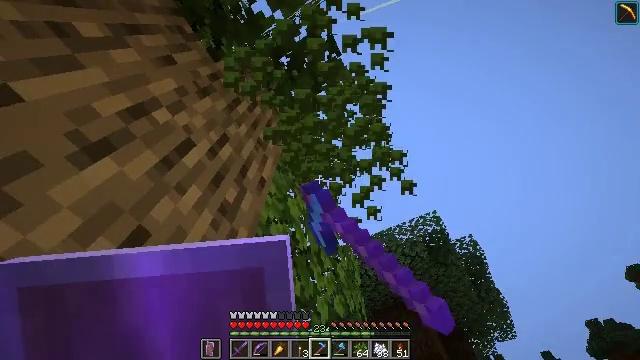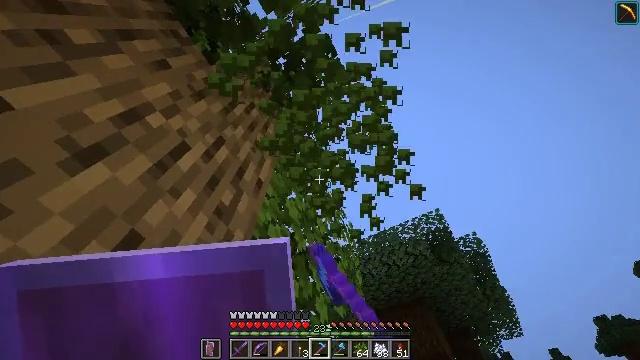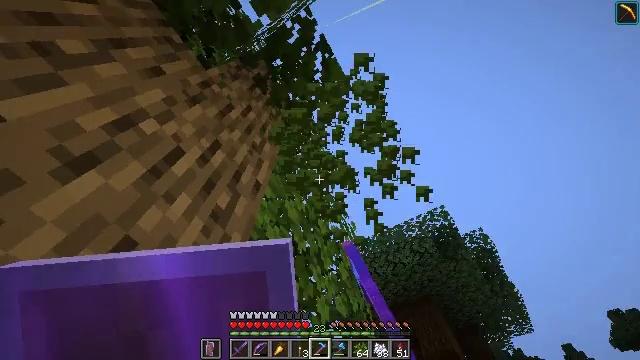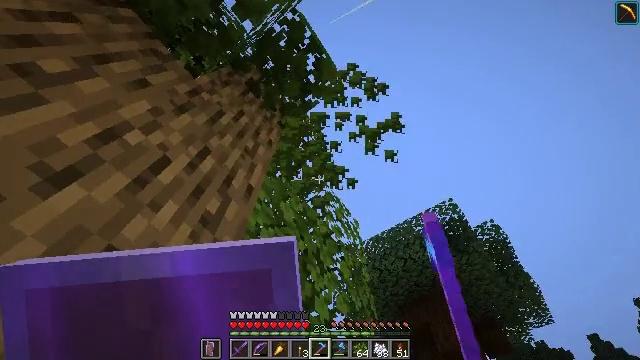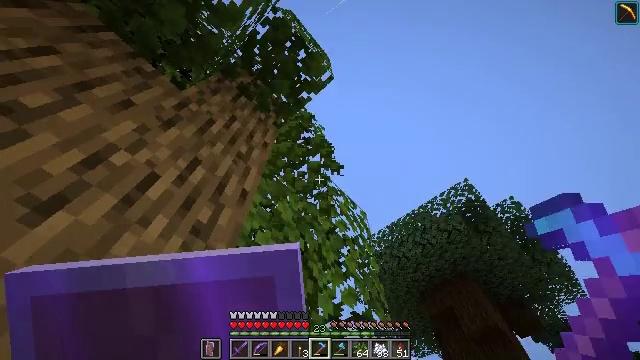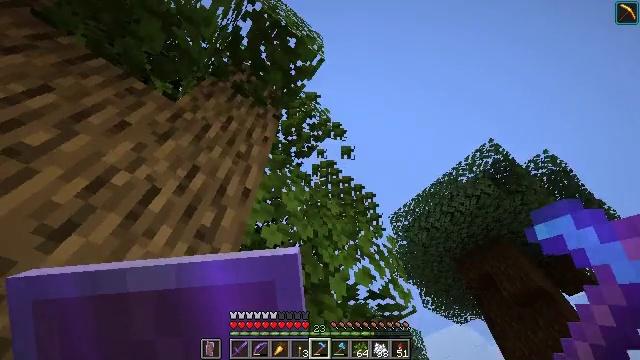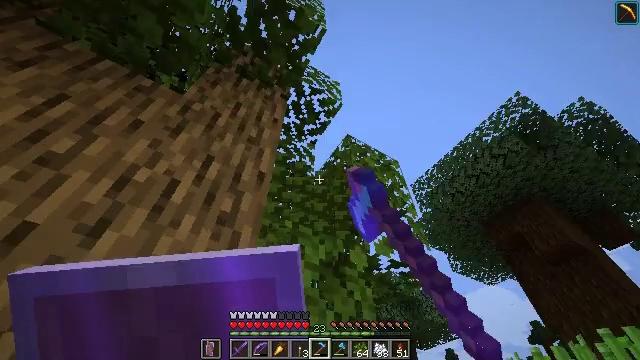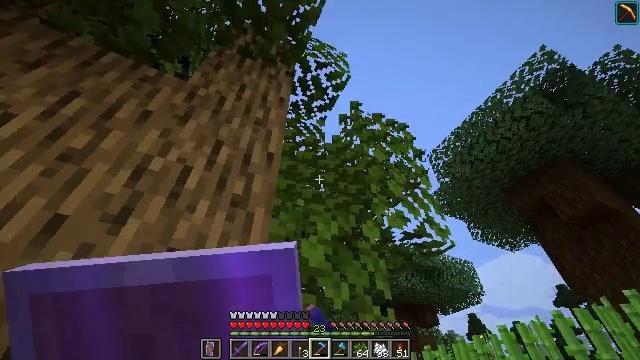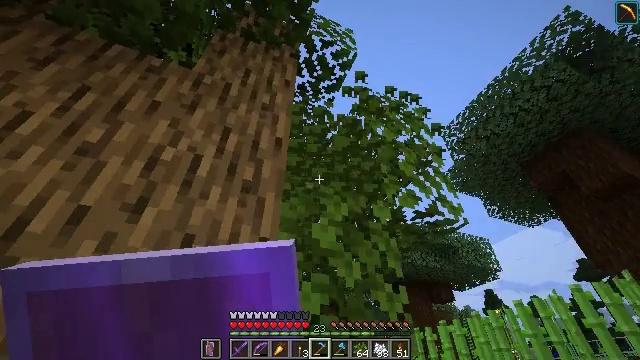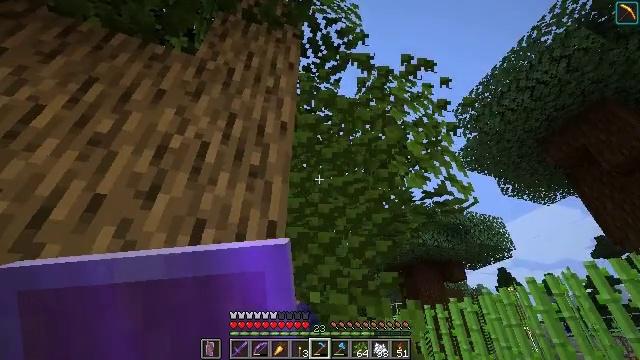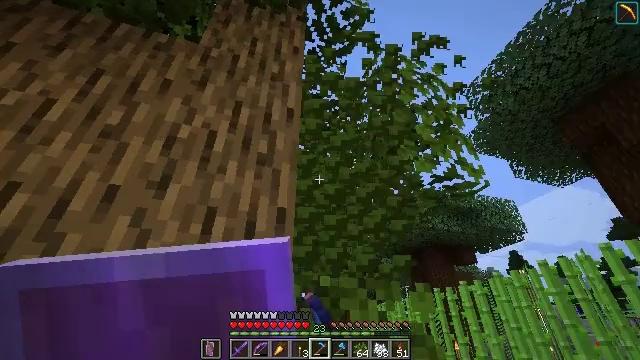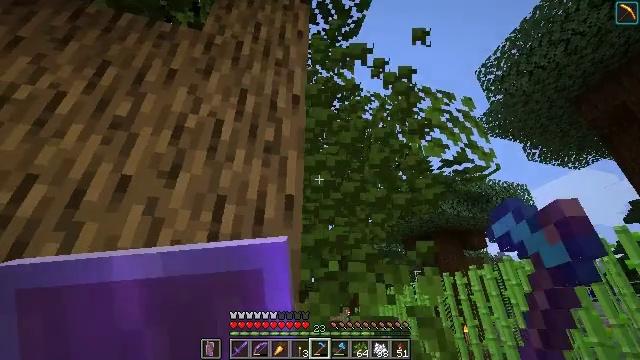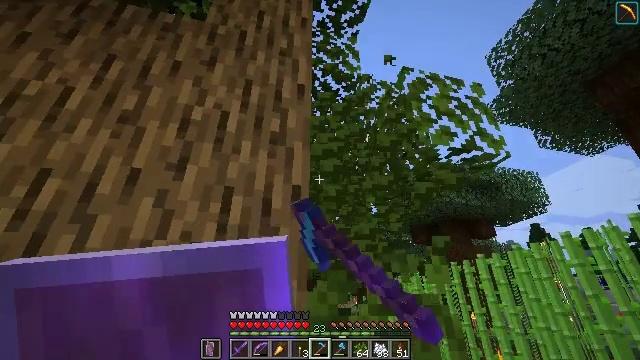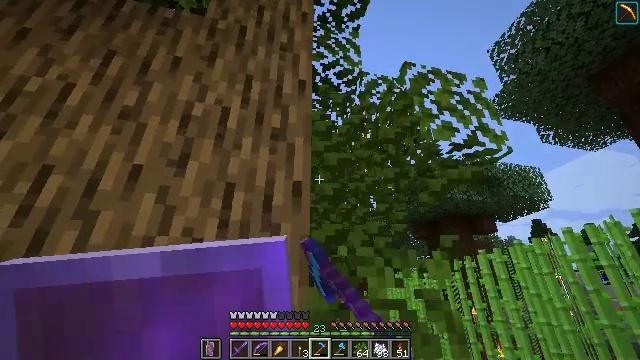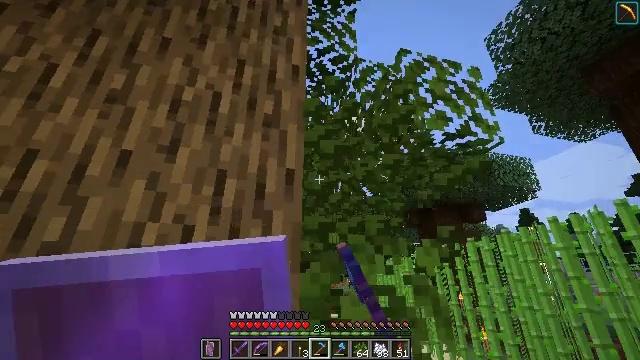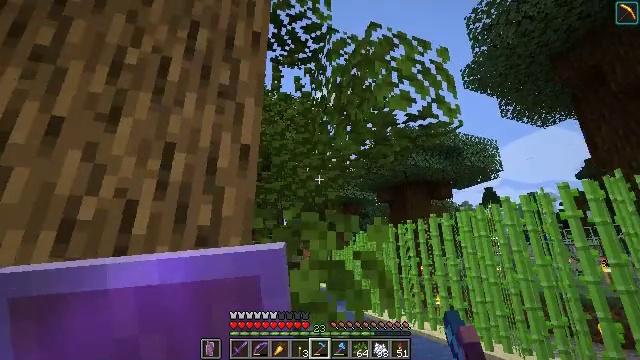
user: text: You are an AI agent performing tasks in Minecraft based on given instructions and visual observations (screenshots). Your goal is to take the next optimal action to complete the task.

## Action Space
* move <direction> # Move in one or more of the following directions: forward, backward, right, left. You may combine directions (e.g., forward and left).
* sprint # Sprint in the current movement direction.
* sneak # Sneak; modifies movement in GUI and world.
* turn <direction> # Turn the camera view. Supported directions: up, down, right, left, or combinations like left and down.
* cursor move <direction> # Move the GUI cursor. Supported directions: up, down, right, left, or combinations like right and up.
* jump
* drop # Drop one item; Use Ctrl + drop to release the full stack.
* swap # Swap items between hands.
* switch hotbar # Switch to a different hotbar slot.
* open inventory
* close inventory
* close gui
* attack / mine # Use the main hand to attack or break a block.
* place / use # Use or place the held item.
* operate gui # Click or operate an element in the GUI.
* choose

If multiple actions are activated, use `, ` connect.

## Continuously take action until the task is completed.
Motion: motion action
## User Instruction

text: Mine oak leaves.
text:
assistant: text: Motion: move right, turn left, attack / mine
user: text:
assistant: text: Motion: move right, turn left, attack / mine
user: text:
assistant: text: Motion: move right, turn left, attack / mine
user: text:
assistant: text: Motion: move right, turn left and down, attack / mine
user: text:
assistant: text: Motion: turn left and down, attack / mine
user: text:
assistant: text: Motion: turn left and down, attack / mine
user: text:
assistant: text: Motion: turn left and down, attack / mine
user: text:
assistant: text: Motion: turn left and down, attack / mine
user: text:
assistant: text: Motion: turn left and down, attack / mine
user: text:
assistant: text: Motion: turn left and down, attack / mine
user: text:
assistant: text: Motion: turn left and down, attack / mine
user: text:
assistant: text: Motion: turn left and down, attack / mine
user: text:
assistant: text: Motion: attack / mine
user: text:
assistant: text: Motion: move right, turn right and down, attack / mine
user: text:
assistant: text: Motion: move right, turn right and down, attack / mine
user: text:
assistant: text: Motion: move right, turn right and down, attack / mine
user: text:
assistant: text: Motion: move forward and move right, attack / mine
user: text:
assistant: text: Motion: move forward, attack / mine
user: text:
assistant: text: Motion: move forward, turn left and down, attack / mine
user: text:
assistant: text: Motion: turn left and down, attack / mine
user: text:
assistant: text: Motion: turn left and down, attack / mine
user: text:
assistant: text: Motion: turn left and down, attack / mine
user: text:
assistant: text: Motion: attack / mine
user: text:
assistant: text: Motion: turn left and down, attack / mine
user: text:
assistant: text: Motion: turn left and down, attack / mine
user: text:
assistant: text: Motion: attack / mine
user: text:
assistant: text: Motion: attack / mine
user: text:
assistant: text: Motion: turn up, attack / mine
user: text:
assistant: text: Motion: move forward, turn up, attack / mine
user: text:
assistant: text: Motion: move forward, turn right and up, attack / mine